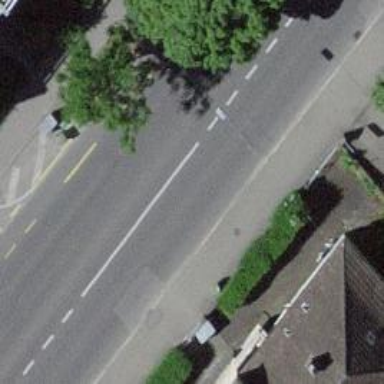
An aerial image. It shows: Secondary road with asphalt surface. There is dedicated cycle lane on the left side.